一年级 · 逻辑题
下图中，小兰的后面是（）

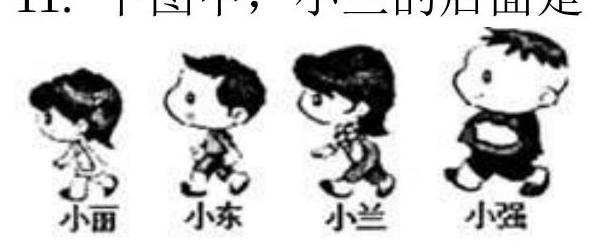
A. 小强
B. 小东
C. 小丽
答案: A